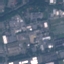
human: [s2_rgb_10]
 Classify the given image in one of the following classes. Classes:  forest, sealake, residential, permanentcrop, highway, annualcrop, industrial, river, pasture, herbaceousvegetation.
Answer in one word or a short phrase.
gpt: Industrial